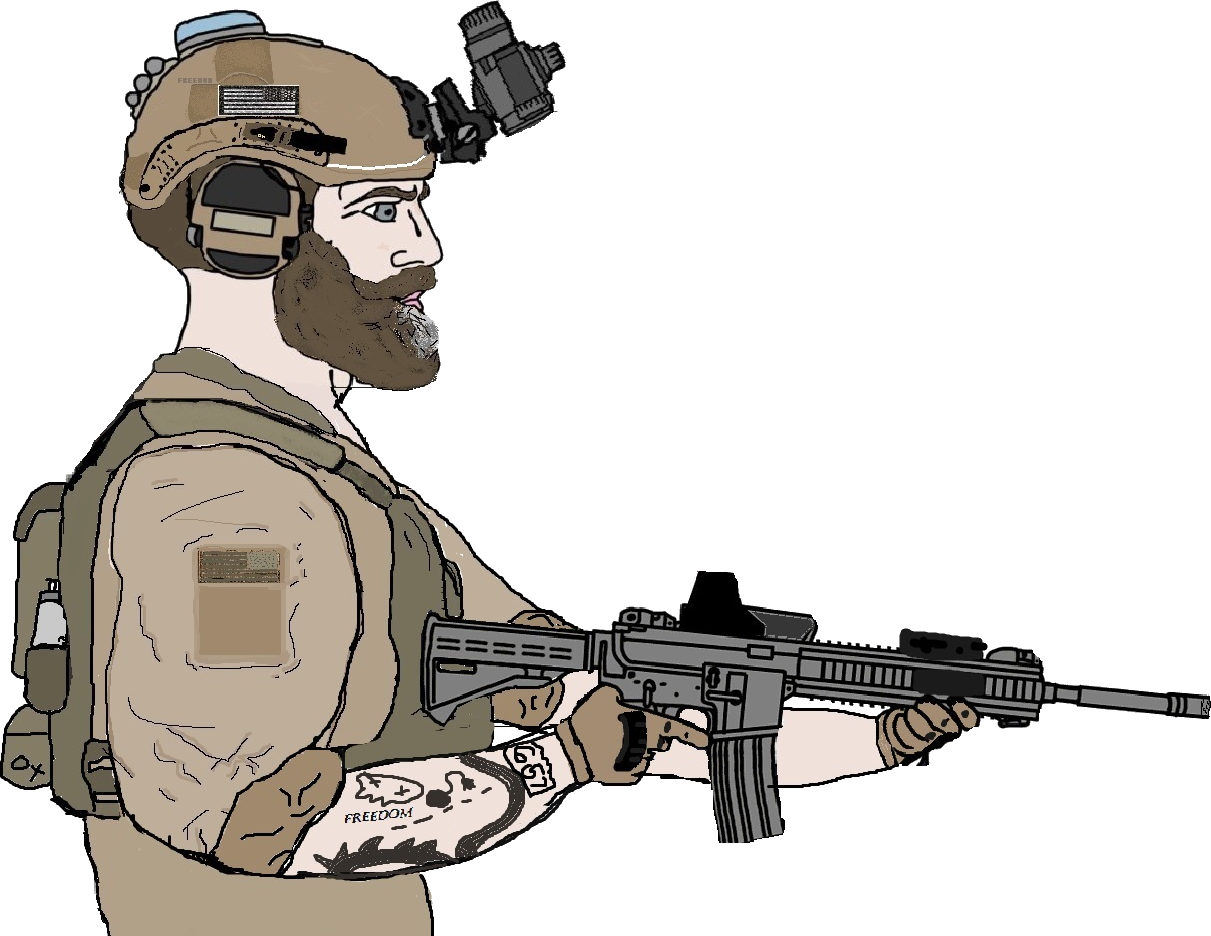
Label: 4_Yes_Chad